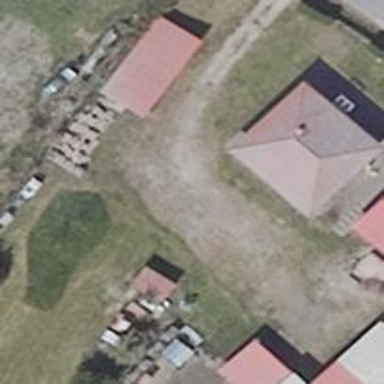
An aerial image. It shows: Detached building with pyramidal roof shape.